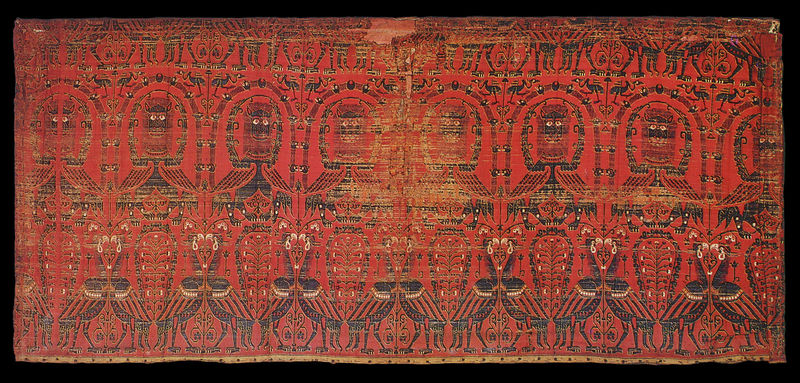
Titel: Antependium: Das Hexen-Pallium (The Witches -Pallium)
Institution: Barcelona, Museo Episcopal de Vic
Schlagwörter: weiß, holz, schwarz, rot, muster, teppich, augen, vögel, stoff, ohren, sofa, rand, figuren, bezug, tapete, löcher, sitzmöbel, beschädigt, fadenscheinig, durchgesessen, fiug